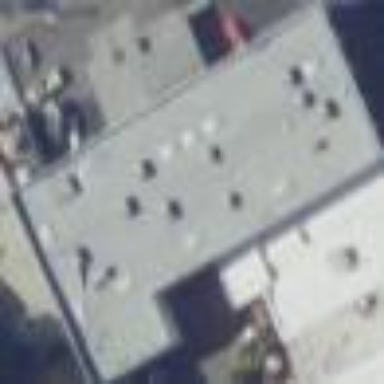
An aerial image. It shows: Commercial building.